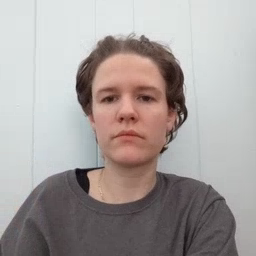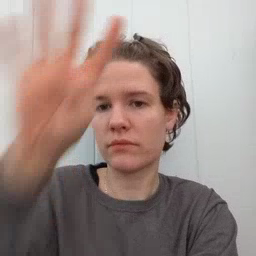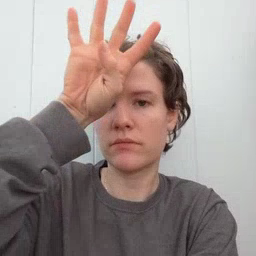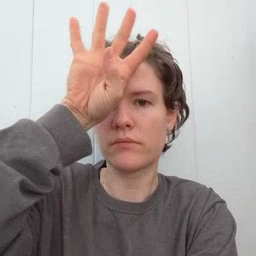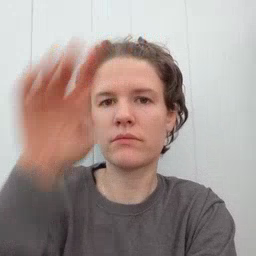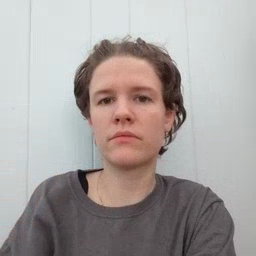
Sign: fireman